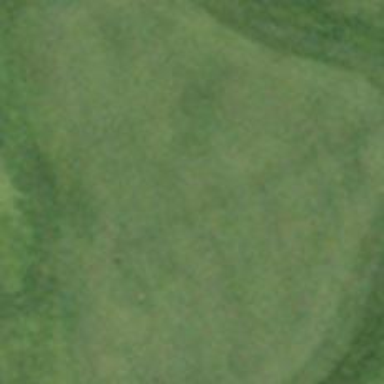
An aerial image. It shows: Golf hole.